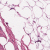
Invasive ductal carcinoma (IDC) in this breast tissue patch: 0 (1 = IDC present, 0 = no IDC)